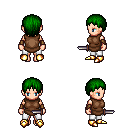
a pixel art fantasy rpg character, female body template, human, light skin, brown tunic, white pants, green plain hairstyle, leather bracers, gold boots, dagger, four views (front, back, left, right), 2x2 character sprite sheet, small pixel art, hard edges, no anti-aliasing